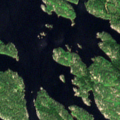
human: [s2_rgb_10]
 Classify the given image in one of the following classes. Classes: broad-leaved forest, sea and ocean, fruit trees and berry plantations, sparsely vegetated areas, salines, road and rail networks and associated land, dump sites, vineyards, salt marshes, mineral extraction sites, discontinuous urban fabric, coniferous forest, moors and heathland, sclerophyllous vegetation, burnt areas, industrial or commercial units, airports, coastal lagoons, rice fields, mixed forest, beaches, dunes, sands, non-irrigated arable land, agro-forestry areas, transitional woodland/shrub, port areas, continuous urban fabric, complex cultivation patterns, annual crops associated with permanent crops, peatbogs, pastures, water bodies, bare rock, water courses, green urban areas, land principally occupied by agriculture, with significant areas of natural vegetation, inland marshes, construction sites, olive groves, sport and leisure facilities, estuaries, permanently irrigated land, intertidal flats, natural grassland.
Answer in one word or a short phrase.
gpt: coniferous forest, water bodies